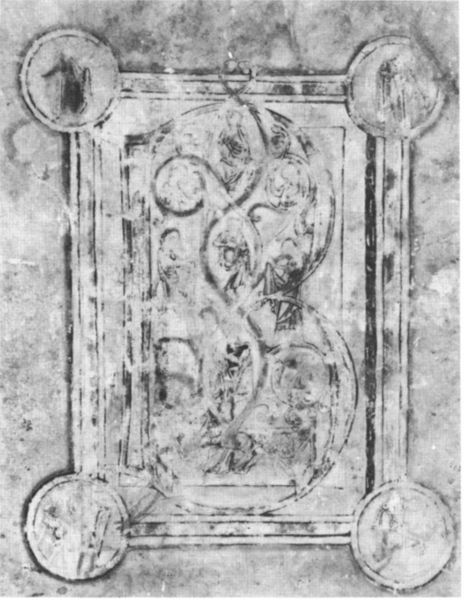
Titel: Psalter (Fragment)
Institution: Cambridge, Emmanuel College
Schlagwörter: adler, gemälde, mann, vogel, weiß, menschen, grau, schwarz, zeichnung, malerei, muster, ornament, wand, bibel, johannes, mensch, neues testament, rahmen, stein, gold, drei, schleifen, rund, runf, engel, ranken, relief, ecke, linien, rand, figuren, detail, zahlen, ornamente, wandmalerei, foto, katze, buch, medaillon, rechteck, seite, illustration, buchstabe, kreise, initiale, buchdeckel, buchseite, flecken, fragment, pergament, schnörkel, voluten, zahl, mittelalter, zerstört, fleckig, viereckig, löwe, heilige, fresko, ochse, stier, kästchen, viereck, schwar, handschrift, eins, mäander, mamor, kringel, markus, fotokopie, kries, wandfresko, buchmalerei, majuskel, vignette, evangelium, evangelisten, codex, psalter, lukas, matthäus, vignetten, verblasst, manuskript, 3, b, ammor, ranklen, manuskriptseite